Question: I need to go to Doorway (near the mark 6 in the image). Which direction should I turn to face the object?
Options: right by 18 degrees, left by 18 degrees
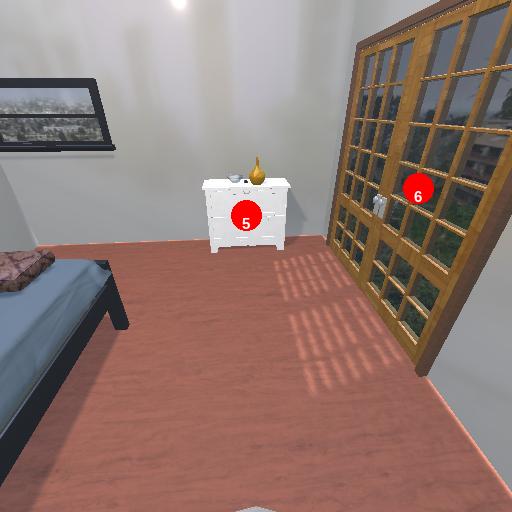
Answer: right by 18 degrees